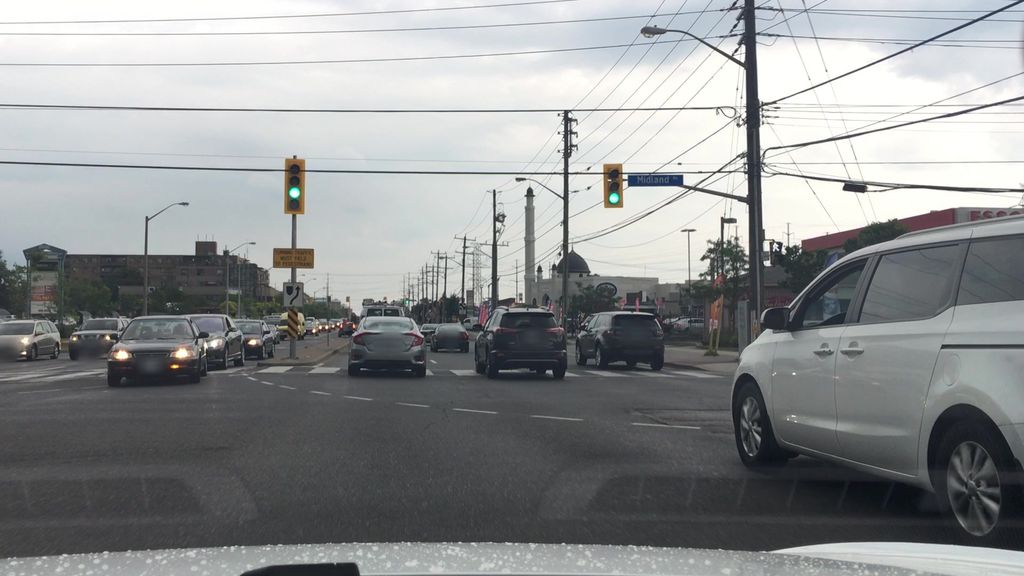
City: toronto